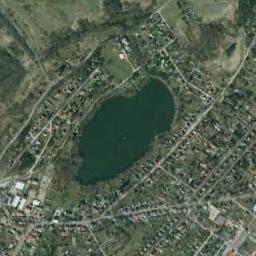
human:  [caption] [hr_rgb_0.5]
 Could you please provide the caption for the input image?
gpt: The lake is surrounded by a residential area and the water is deep green .

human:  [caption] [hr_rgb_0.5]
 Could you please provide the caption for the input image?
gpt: There are several buildings beside the lake .

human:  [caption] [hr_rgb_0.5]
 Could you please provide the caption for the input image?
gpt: An irregularly shaped blue lake surrounded by the city .

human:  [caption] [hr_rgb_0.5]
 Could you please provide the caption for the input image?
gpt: The lake in the picture is small .

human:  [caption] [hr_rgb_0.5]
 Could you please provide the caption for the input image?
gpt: There are roads and buildings and green land around the lake .